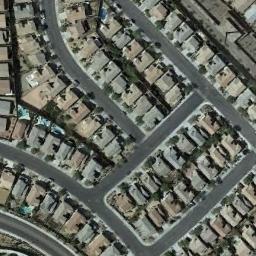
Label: dense_residential